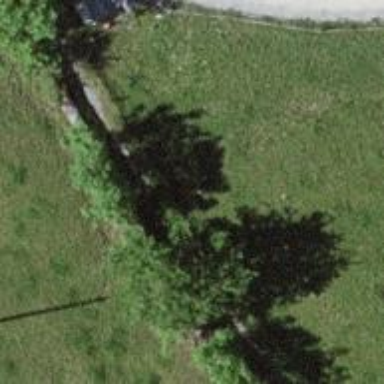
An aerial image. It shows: Dry stone wall barrier.